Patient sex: F
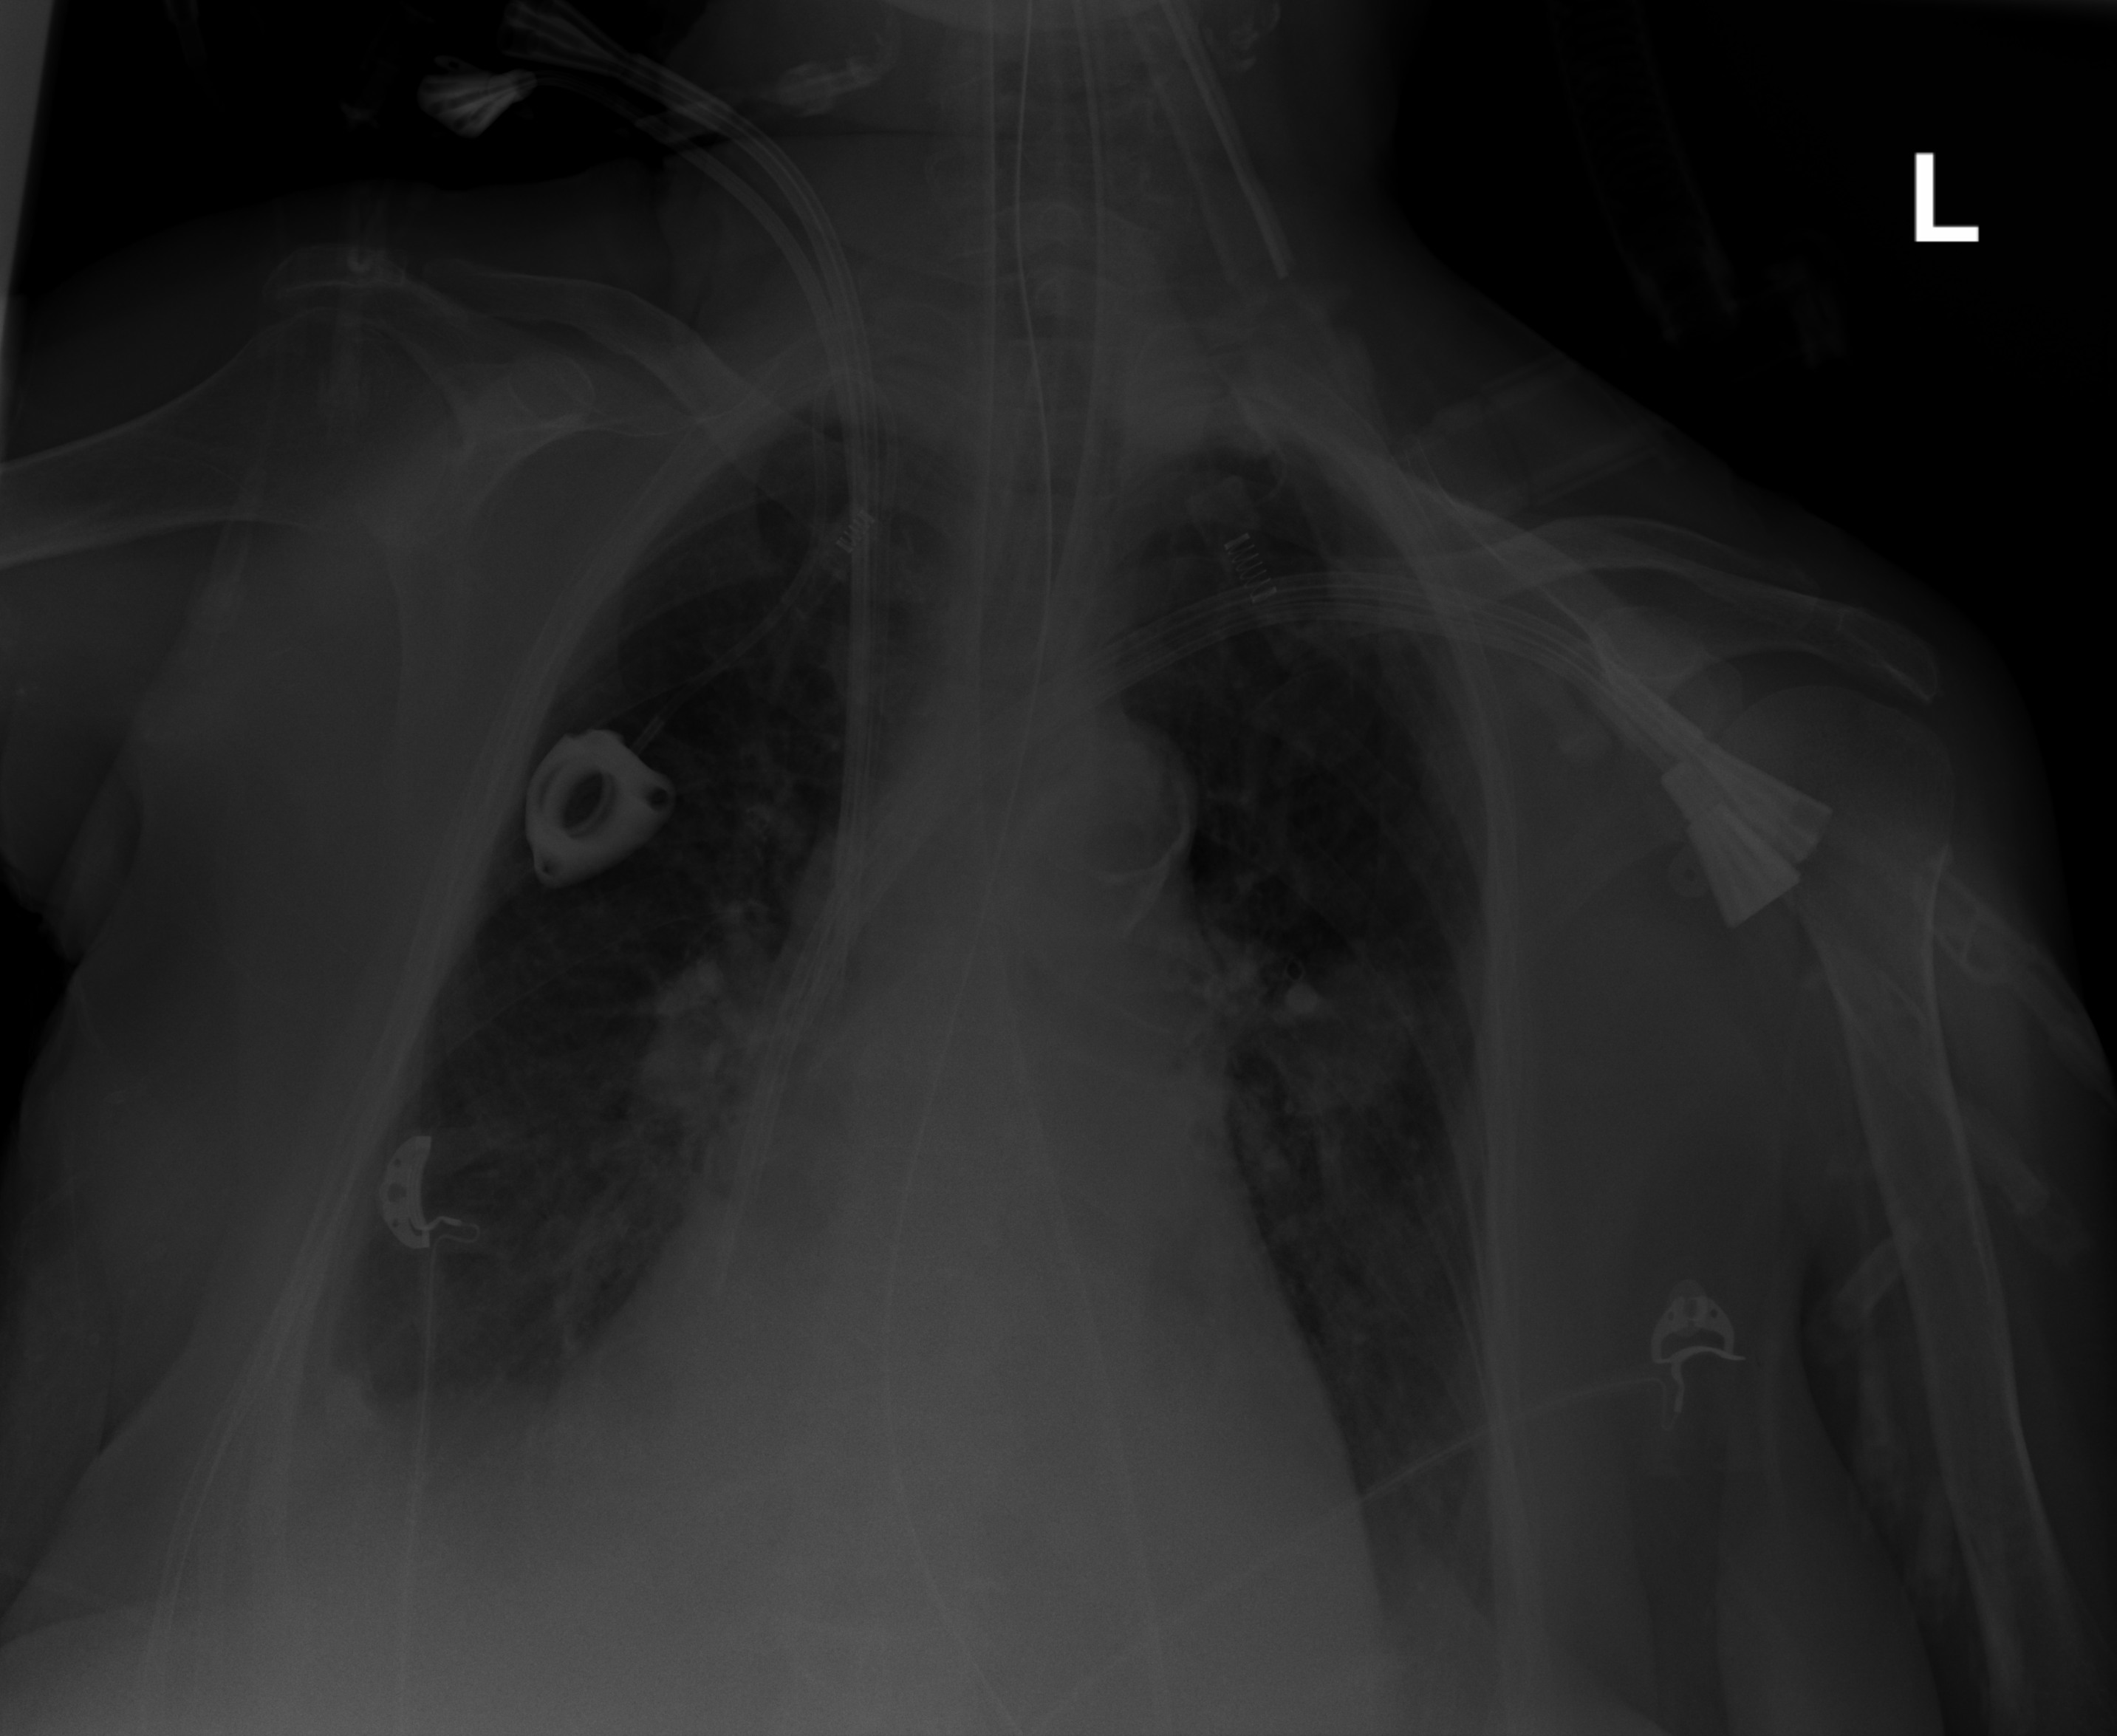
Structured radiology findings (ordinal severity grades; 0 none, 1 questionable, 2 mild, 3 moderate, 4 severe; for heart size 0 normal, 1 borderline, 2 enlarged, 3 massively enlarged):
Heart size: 2
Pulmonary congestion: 2
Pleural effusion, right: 2
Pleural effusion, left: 2
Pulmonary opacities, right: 1
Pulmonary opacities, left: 1
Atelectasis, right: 2
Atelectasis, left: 2